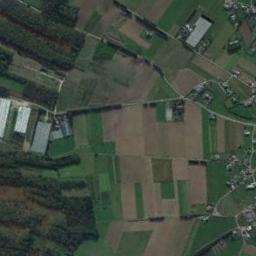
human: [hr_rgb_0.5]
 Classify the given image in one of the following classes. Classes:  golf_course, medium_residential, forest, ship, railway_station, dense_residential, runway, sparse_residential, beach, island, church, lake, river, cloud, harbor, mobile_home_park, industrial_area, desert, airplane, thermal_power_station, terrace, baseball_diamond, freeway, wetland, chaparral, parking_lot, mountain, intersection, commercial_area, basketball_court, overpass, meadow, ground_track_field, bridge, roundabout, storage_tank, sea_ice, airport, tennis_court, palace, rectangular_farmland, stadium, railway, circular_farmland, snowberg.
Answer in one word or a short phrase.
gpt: rectangular_farmland